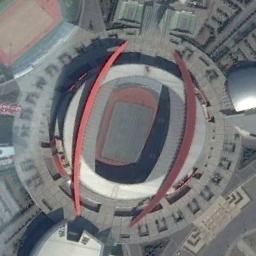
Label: stadium